Current action and preconditions to check: trajectory_clear

Your task: For each precondition in the list above, predict whether it will hold at this action.

Consider the current scene as observed from the mobile robot's camera, and analyze the predicted future states of all dynamic agents (e.g., people, animals, vehicles, or any moving entities) within the NEXT SECOND.

IMPORTANT: Only answer "very likely" if you are absolutely certain—based on strong, clear evidence—that a dynamic agent will violate the precondition in the predicted future state. Do NOT answer "very likely" for unlikely, ambiguous, or low-probability risks.

Ask yourself for each precondition: Is there a high probability, with clear and convincing evidence, that the predicted future states of any dynamic agent will interfere with the predicted future state of the currently executing action within the NEXT SECOND, causing that precondition to fail?

Assess the risk level based on these predictions. Use "likely" or "very likely" if motions create a clear risk of interference.

Use "neutral" or "improbable" if agents are nearby but their predicted paths are clearly diverging or non-conflicting.

Failure Risk Categories: "very improbable", "improbable", "neutral", "likely", "very likely"

Answer Format: Output ONLY the probability_of_failure value from these categories: "very improbable", "improbable", "neutral", "likely", "very likely"

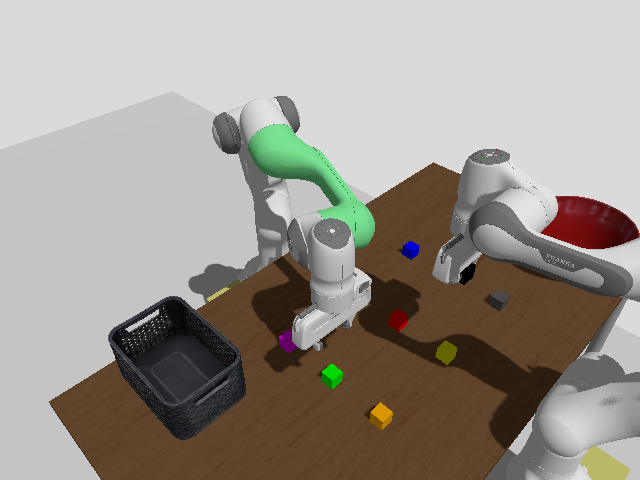

Answer: very improbable